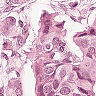
Metastatic tissue present: yes